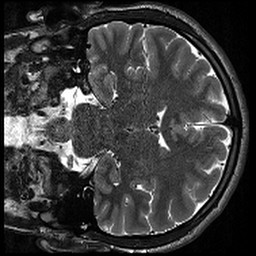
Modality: T2w
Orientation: coronal
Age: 18
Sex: male
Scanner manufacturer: siemens
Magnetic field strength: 3 T
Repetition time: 13.15 s
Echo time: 0.082 s